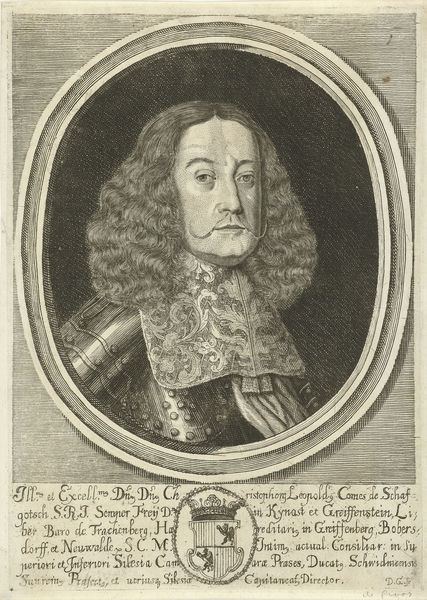
Titel: Portret van Christopher Leopold, graaf van Schaffgotsch
Künstler: Gerard de Groos
Standort: Amsterdam
Institution: Rijksmuseum
Schlagwörter: kopf, mann, schnurrbart, gesicht, kragen, rahmen, portrait, porträt, haare, adel, locken, oval, schrift, schnurbart, homme, moustache, noir, wappen, gravure, cheveux, mächtig, leopold, noir et blanc, armure, texte, médaillon, trachenberg, neuwalde